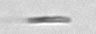
Label: fiber